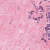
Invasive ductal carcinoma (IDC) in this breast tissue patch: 1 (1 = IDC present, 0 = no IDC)